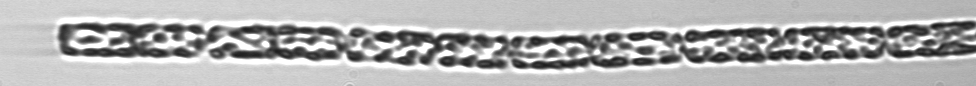
Label: Dactyliosolen_fragilissimus